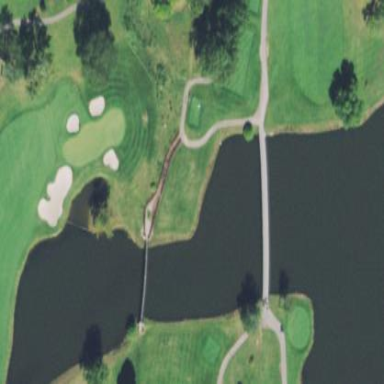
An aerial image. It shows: Water hazard in golf course. The hazard is natural water feature.